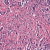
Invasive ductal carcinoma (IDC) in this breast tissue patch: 1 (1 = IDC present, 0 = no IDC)